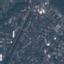
Label: Residential